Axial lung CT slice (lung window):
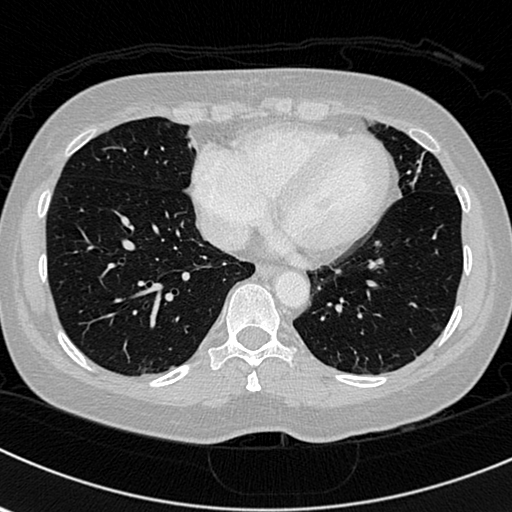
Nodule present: no